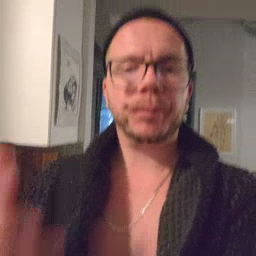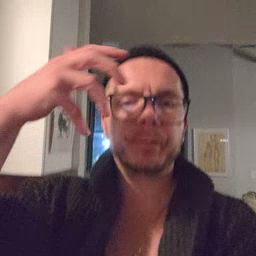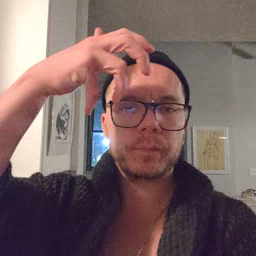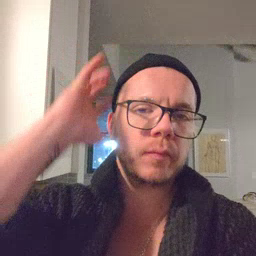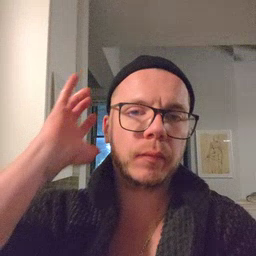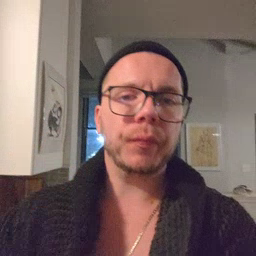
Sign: lion